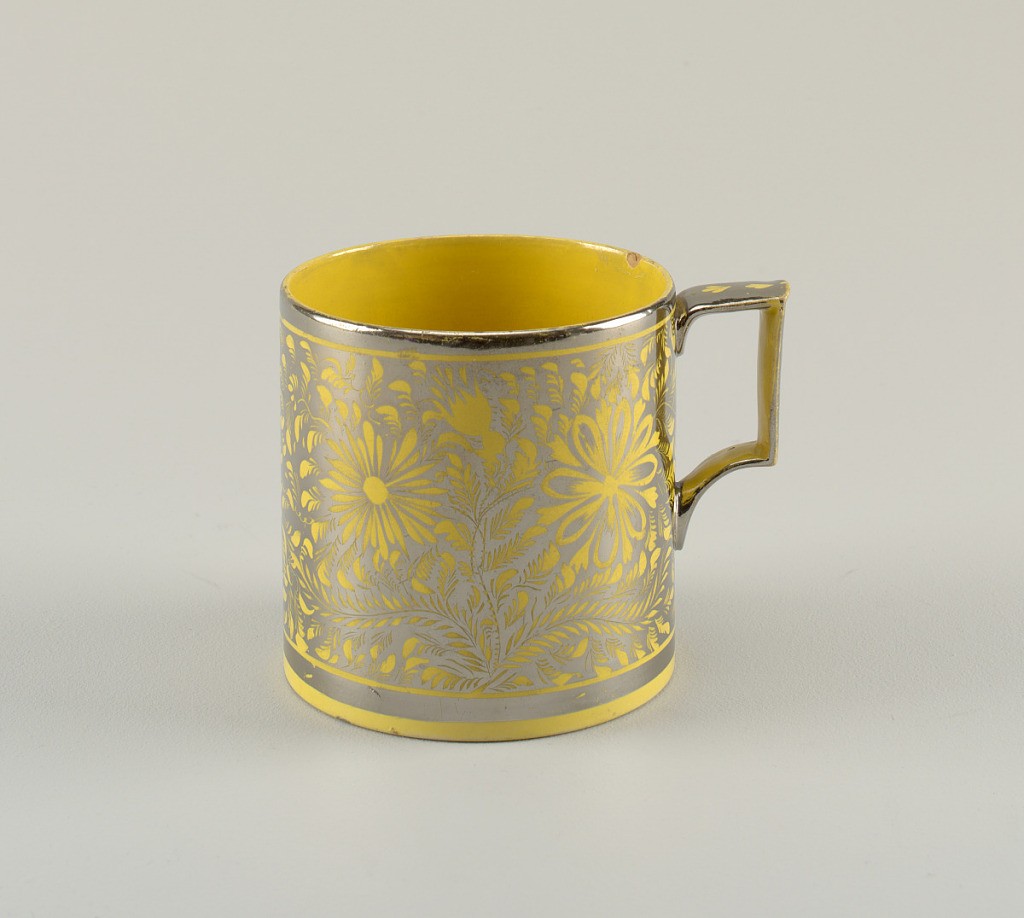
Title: Mug
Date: ca. 1810
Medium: Glazed earthenware, luster decoration
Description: Cylindrical form with squared loop handle; yellow ground with silver luster decoration of flower and foliate forms; silver bands at mouth, foot, and on handle. Yellow interior.